Field crop: tomato
Growth stage: 2
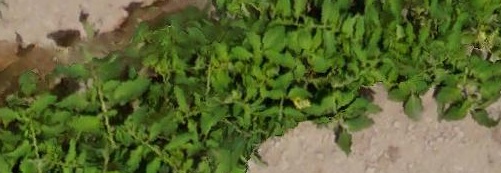
Species: tomato